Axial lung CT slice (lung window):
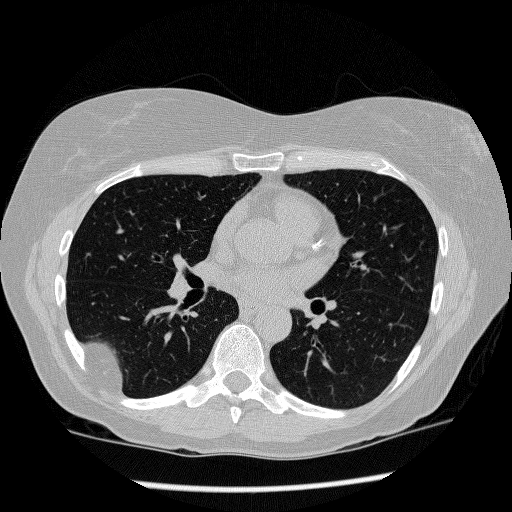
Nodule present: no